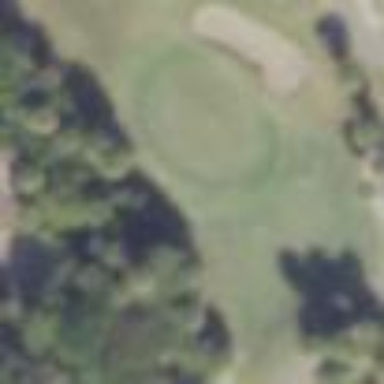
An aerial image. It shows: Grassy area used as driving range for golf.